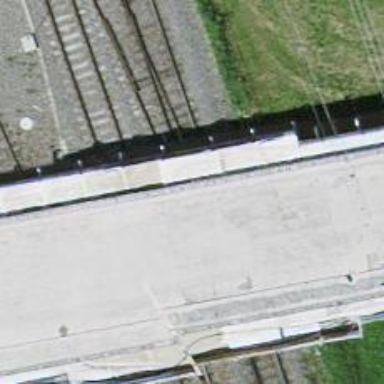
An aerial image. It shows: Single-track railway siding with electrified contact lines.